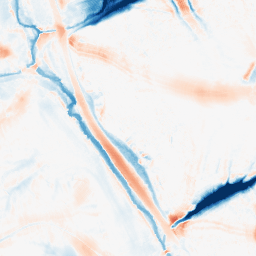
Category: morphological
Decomposition family: tophat_combined
Decomposition parameters: size: 20
Upsampling method: quintic
Upsampling parameters: scale: 2
Upsampling scale: 2